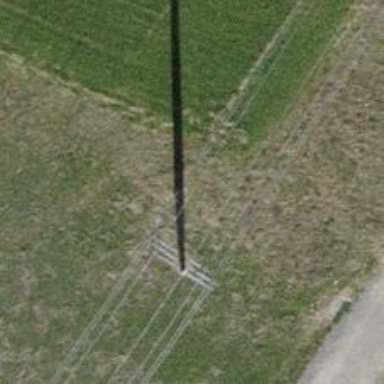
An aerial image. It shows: Concrete power pole.